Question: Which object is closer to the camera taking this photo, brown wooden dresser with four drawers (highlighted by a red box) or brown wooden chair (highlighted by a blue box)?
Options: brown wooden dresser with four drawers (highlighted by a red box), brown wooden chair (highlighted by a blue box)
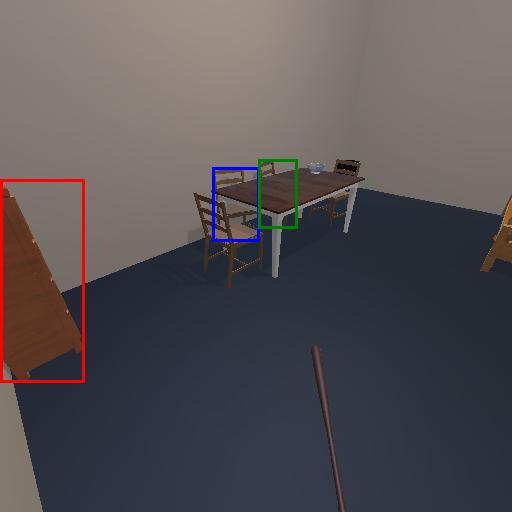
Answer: brown wooden dresser with four drawers (highlighted by a red box)